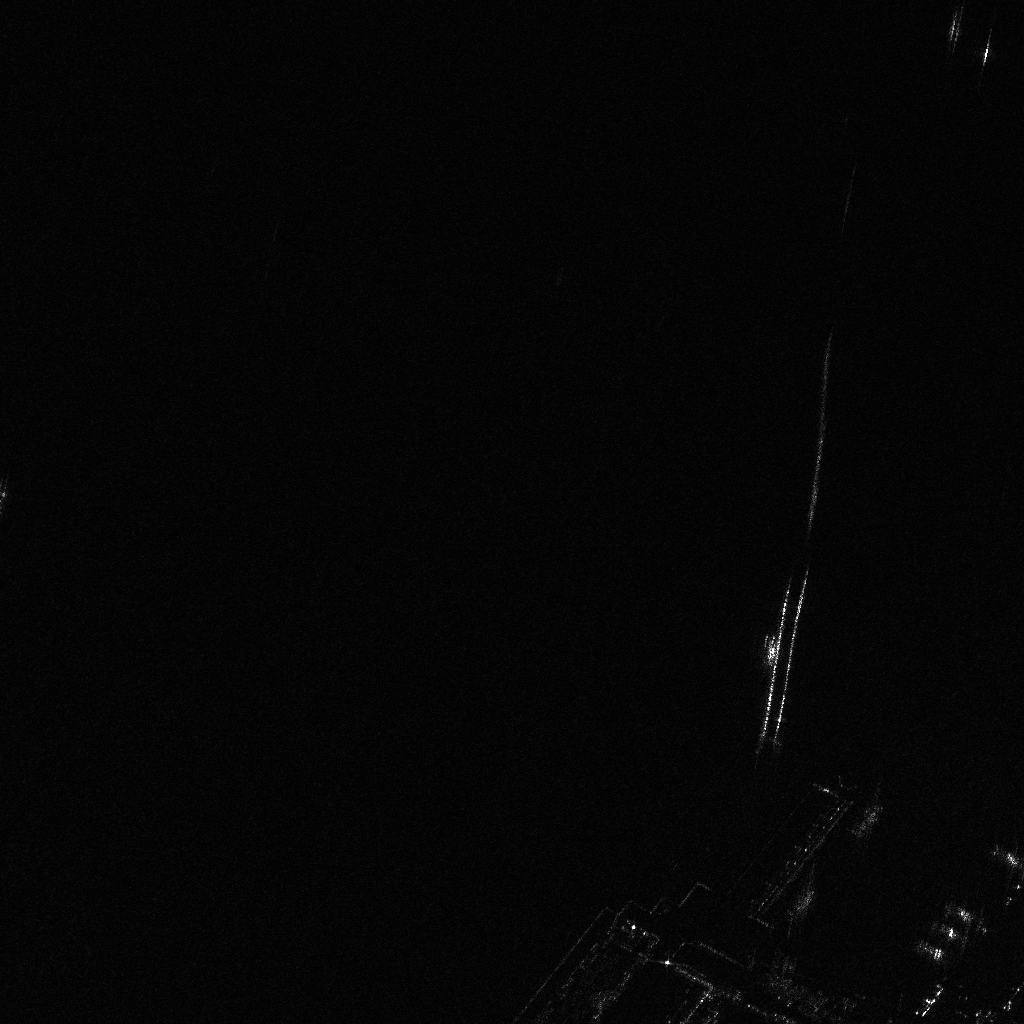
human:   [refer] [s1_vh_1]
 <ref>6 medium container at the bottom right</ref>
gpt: <box>[[89, 92, 92, 93, 24], [96, 82, 100, 84, 27], [92, 88, 95, 89, 24], [90, 90, 94, 91, 24], [83, 77, 85, 82, 23], [77, 85, 78, 90, 23]]</box>